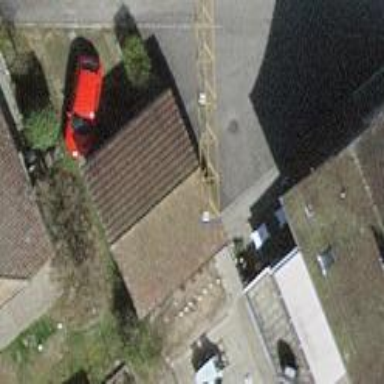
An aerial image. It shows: Garage building.